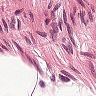
Metastatic tissue present: no